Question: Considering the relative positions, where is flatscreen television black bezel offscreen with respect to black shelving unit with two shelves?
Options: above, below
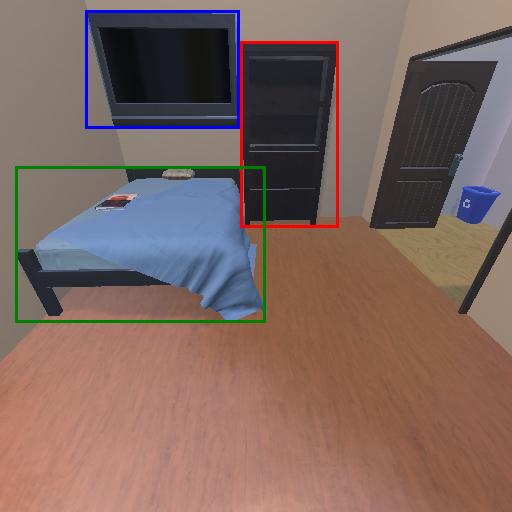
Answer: above